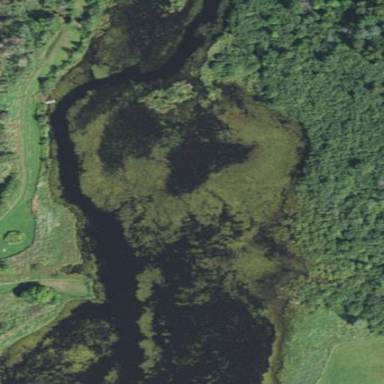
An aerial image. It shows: Pond or reservoir with natural water.